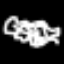
Label: squiggle